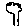
Label: tree